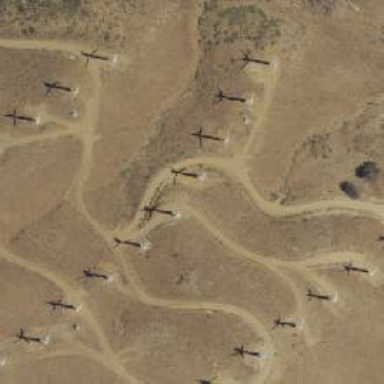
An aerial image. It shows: Wind power generator with wind turbines.